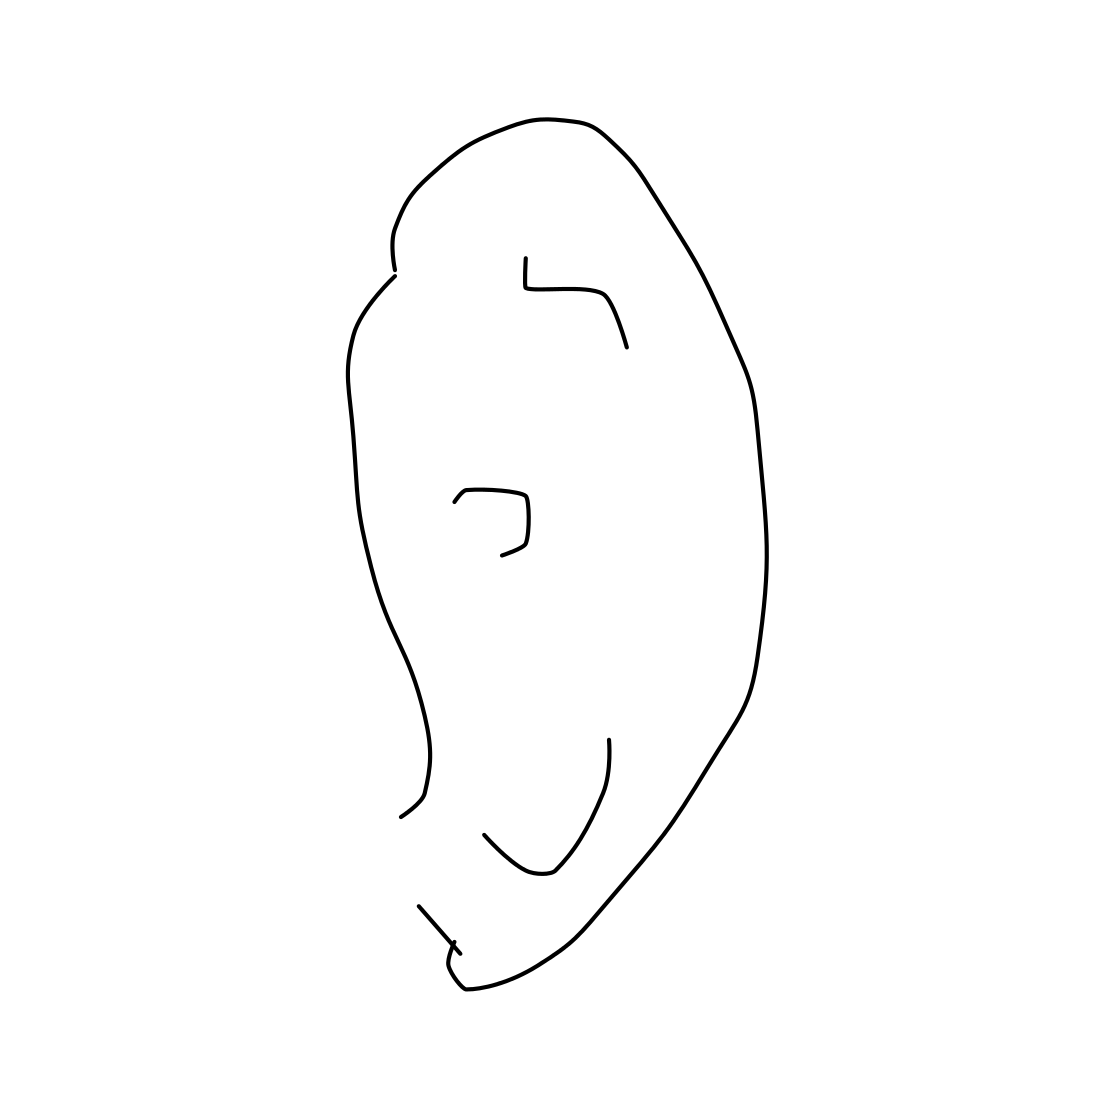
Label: ear